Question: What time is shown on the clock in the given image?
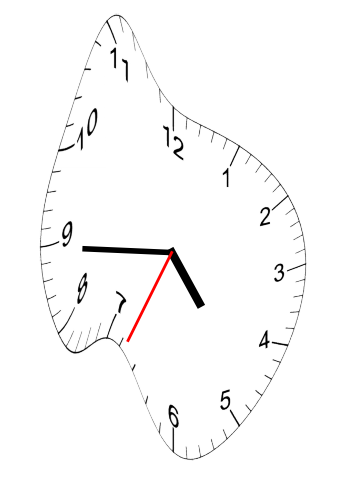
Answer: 04:44:34